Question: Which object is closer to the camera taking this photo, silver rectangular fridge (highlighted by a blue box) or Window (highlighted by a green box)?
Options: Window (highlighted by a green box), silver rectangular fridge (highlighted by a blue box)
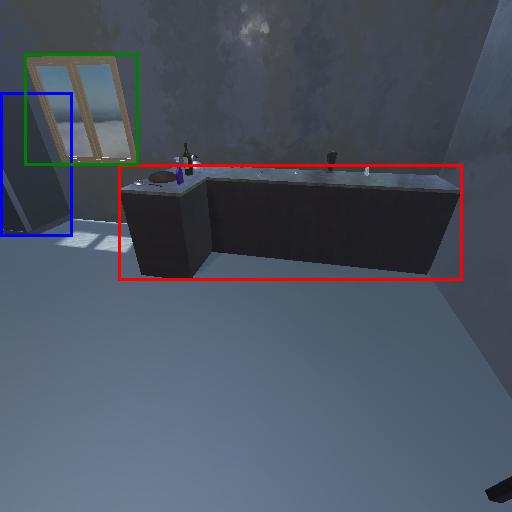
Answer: Window (highlighted by a green box)